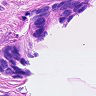
Metastatic tissue present: yes